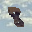
Label: 8